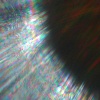
Label: sunburn